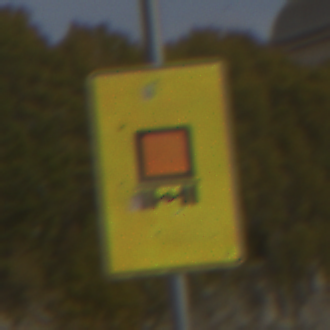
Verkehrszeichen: KennzeichnungspflichtigeFahrzeugeGefaehrlicheGueterOhnePfeilsymbol
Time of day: MorningAfternoon
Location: Outdoor (Suburban)
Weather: PartlyCloudy
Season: NotSpecified
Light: Natural